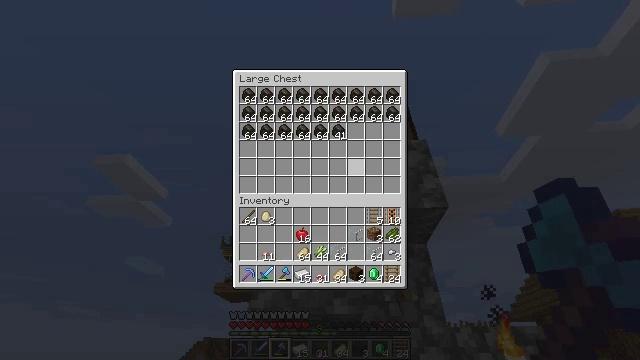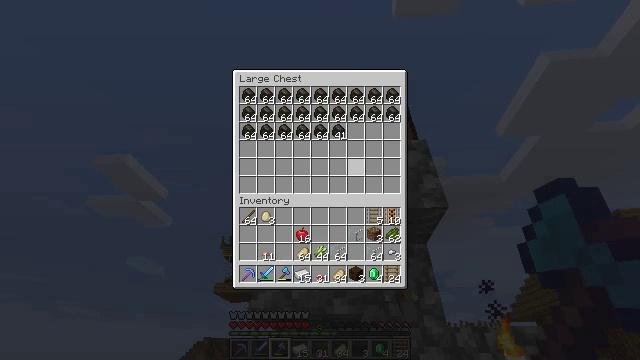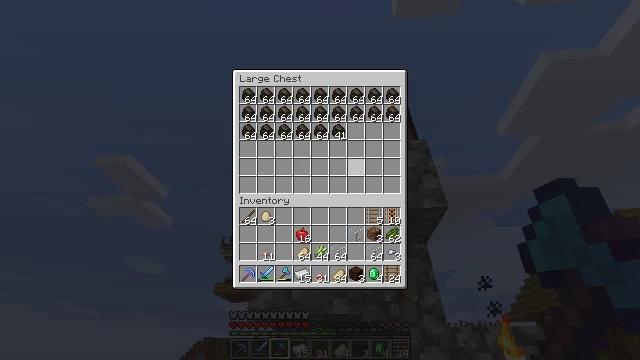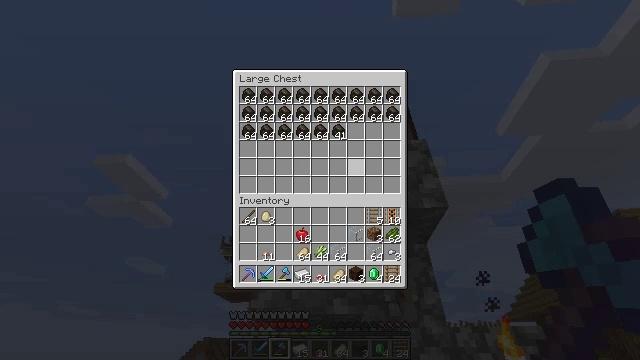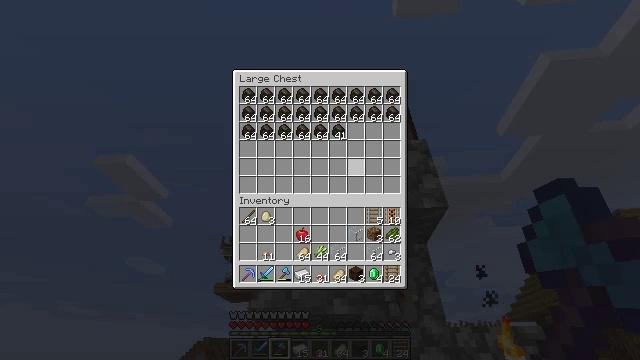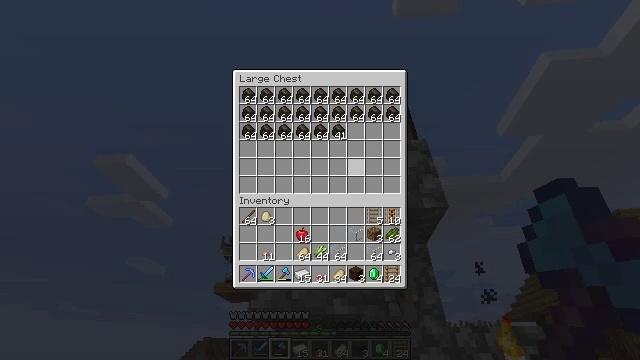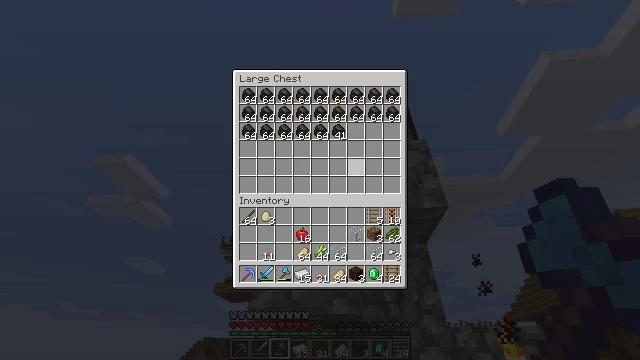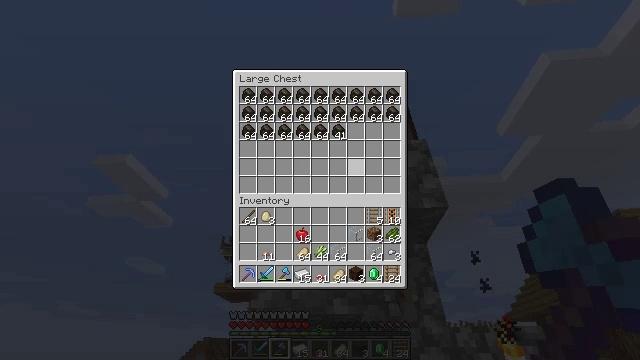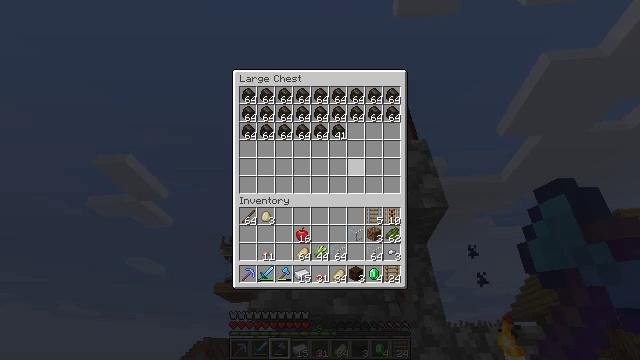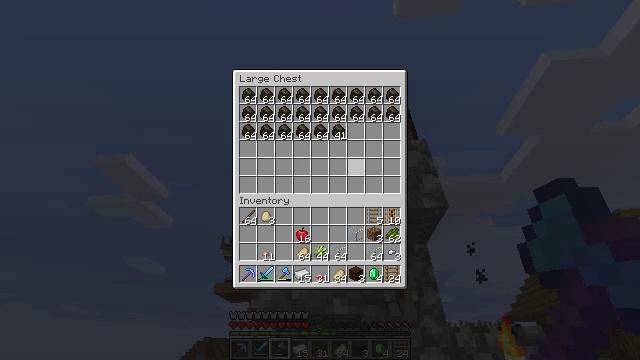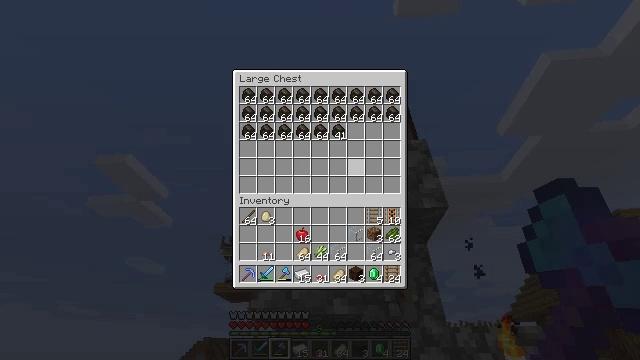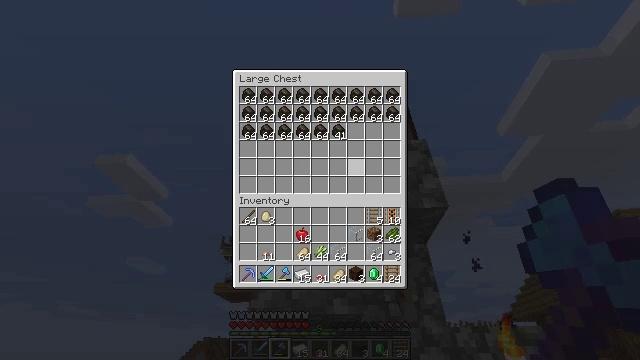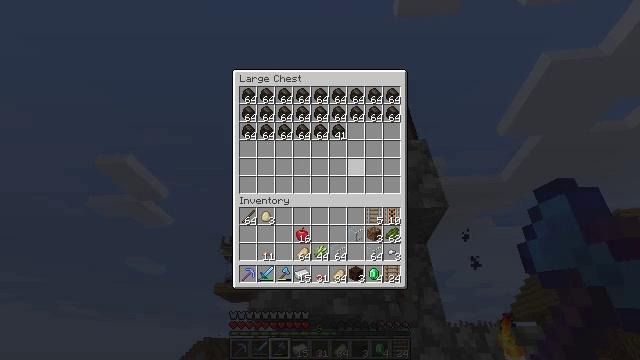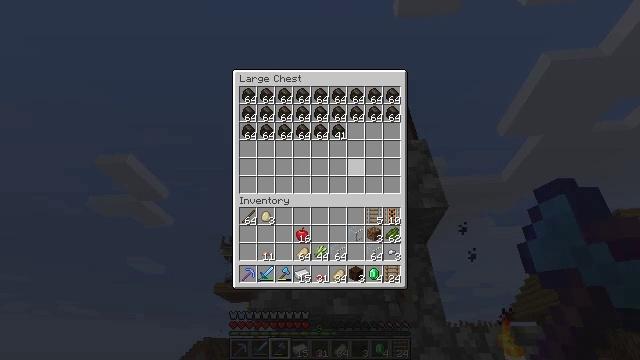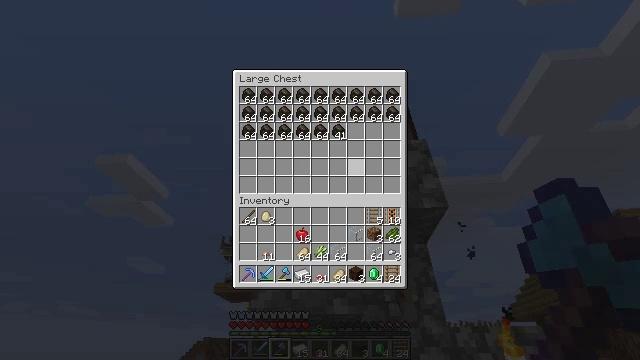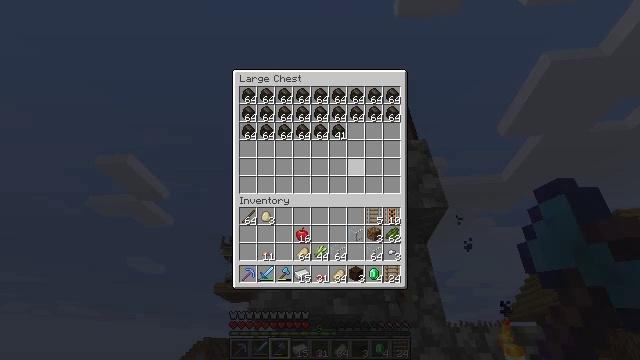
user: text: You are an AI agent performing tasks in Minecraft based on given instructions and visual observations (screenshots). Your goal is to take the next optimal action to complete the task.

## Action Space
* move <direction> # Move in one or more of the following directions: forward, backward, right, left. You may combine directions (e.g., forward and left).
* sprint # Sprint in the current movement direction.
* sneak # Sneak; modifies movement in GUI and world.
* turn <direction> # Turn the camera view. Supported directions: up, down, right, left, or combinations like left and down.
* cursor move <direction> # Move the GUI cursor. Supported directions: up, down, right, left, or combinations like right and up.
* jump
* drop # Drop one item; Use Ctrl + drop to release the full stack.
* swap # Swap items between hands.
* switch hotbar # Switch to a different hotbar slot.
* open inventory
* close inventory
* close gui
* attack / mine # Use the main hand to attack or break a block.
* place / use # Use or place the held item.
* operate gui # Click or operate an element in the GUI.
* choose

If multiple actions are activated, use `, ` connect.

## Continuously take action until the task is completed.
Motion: motion action
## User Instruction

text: Interact with the furnace to obtain green dye.
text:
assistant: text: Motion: no_op
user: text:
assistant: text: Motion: no_op
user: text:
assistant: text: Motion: no_op
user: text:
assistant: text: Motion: no_op
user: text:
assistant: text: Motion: no_op
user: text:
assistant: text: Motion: no_op
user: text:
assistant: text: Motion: no_op
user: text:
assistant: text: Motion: no_op
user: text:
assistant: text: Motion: no_op
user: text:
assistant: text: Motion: no_op
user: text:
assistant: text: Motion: no_op
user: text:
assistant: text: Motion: no_op
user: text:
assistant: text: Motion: no_op
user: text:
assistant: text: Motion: no_op
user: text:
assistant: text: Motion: no_op
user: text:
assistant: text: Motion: no_op
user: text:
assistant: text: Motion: no_op
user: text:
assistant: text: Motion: no_op
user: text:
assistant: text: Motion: no_op
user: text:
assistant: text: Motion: no_op
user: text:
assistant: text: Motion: no_op
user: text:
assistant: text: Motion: no_op
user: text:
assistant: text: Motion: no_op
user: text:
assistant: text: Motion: no_op
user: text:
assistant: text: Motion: no_op
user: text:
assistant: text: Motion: no_op
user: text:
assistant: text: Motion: no_op
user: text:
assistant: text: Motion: no_op
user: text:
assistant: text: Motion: no_op
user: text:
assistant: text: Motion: no_op